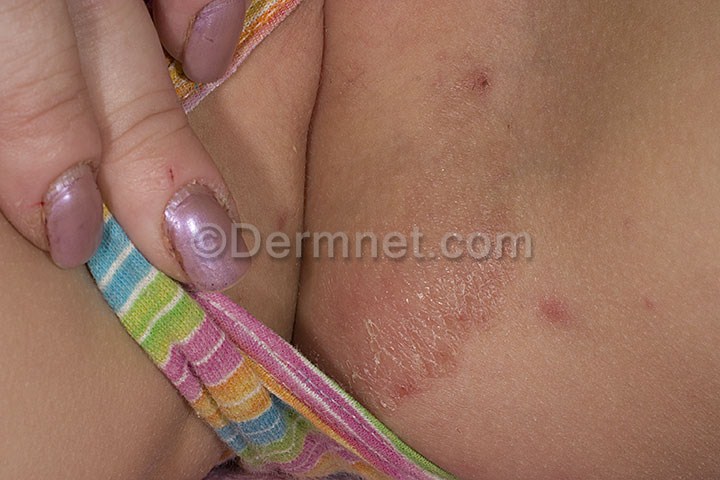
Disease: Eczema Photos